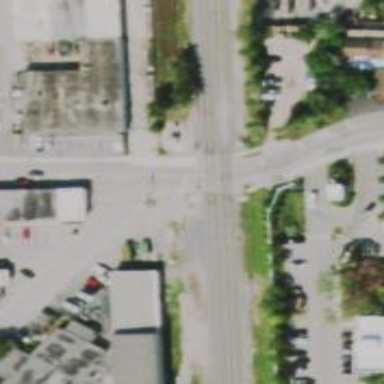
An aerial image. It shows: Railway crossing.